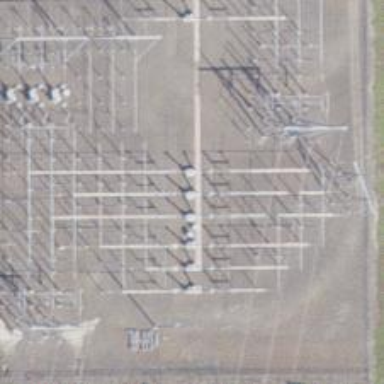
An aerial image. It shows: Switch for power supply.